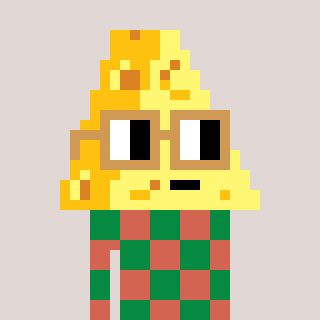
a pixel art character with square brown glasses, a cheese-shaped head and a peachy-colored body on a warm background